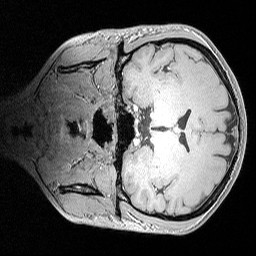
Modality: MP2RAGE
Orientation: coronal
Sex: female
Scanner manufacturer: siemens
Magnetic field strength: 3 T
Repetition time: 5 s
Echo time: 0.00292 s